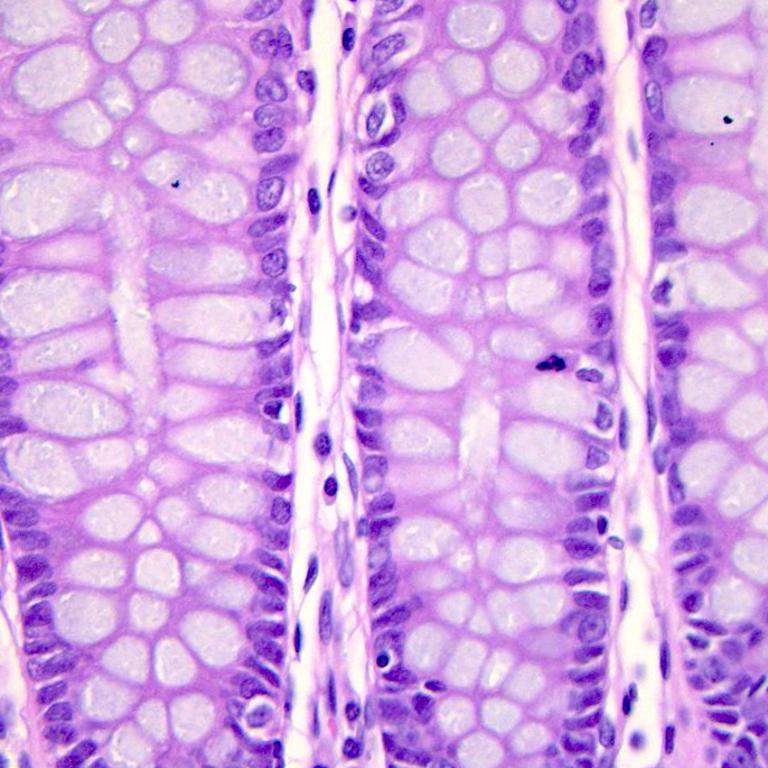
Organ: colon
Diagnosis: benign